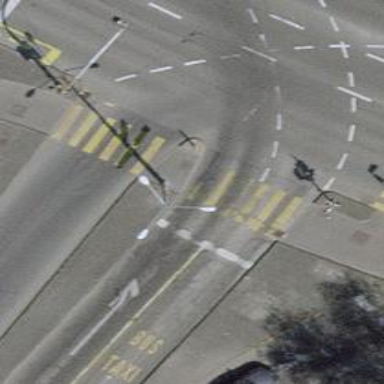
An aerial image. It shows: Footway made of asphalt leading to traffic island.